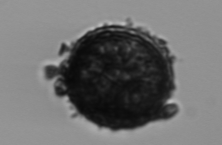
Label: Thalassiosira_TAG_external_detritus